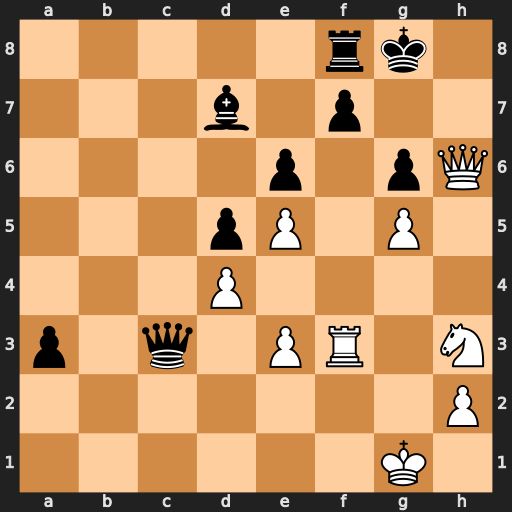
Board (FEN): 5rk1/3b1p2/4p1pQ/3pP1P1/3P4/p1q1PR1N/7P/6K1
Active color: w
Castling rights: -
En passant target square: -
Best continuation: Nf2 Qe1+ Kg2 Qe2 Rh3 Qh5 Rxh5